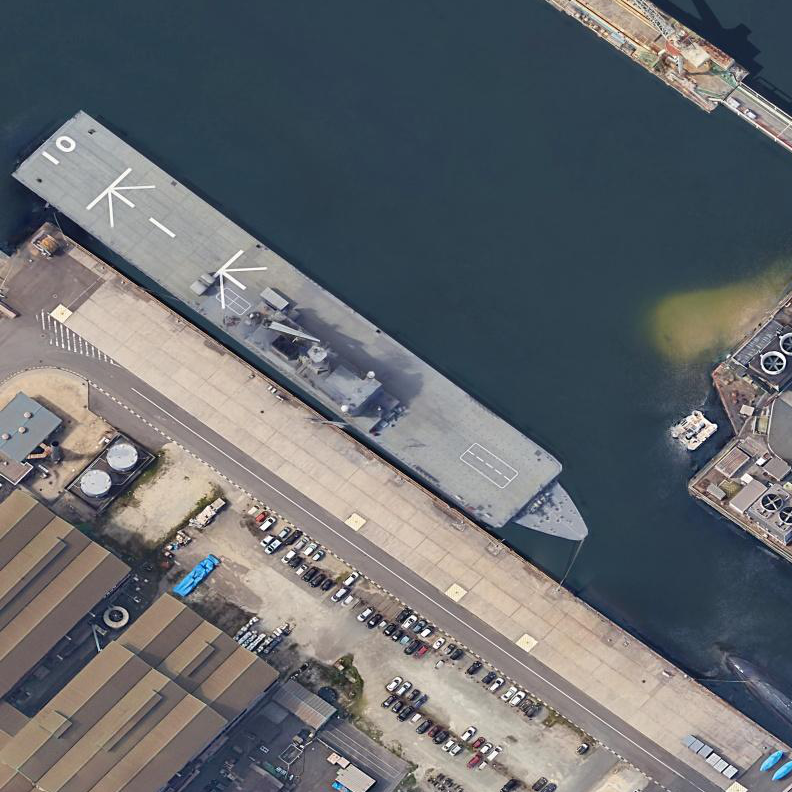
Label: assault